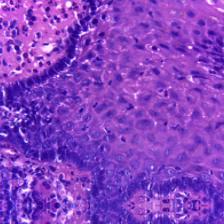
Diagnosis: OSCC